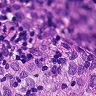
Metastatic tissue present: yes